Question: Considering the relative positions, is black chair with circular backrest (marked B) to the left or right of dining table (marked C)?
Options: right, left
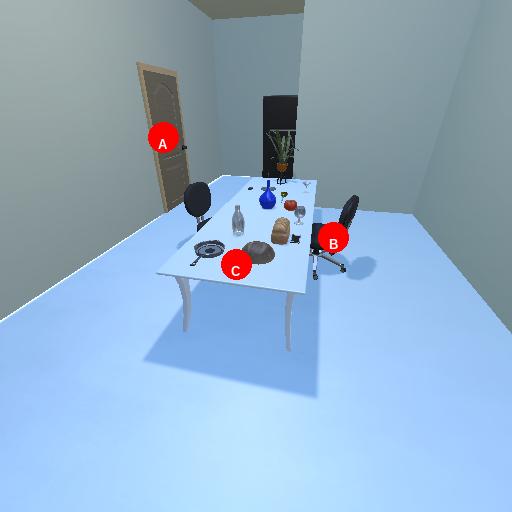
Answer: right